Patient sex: M
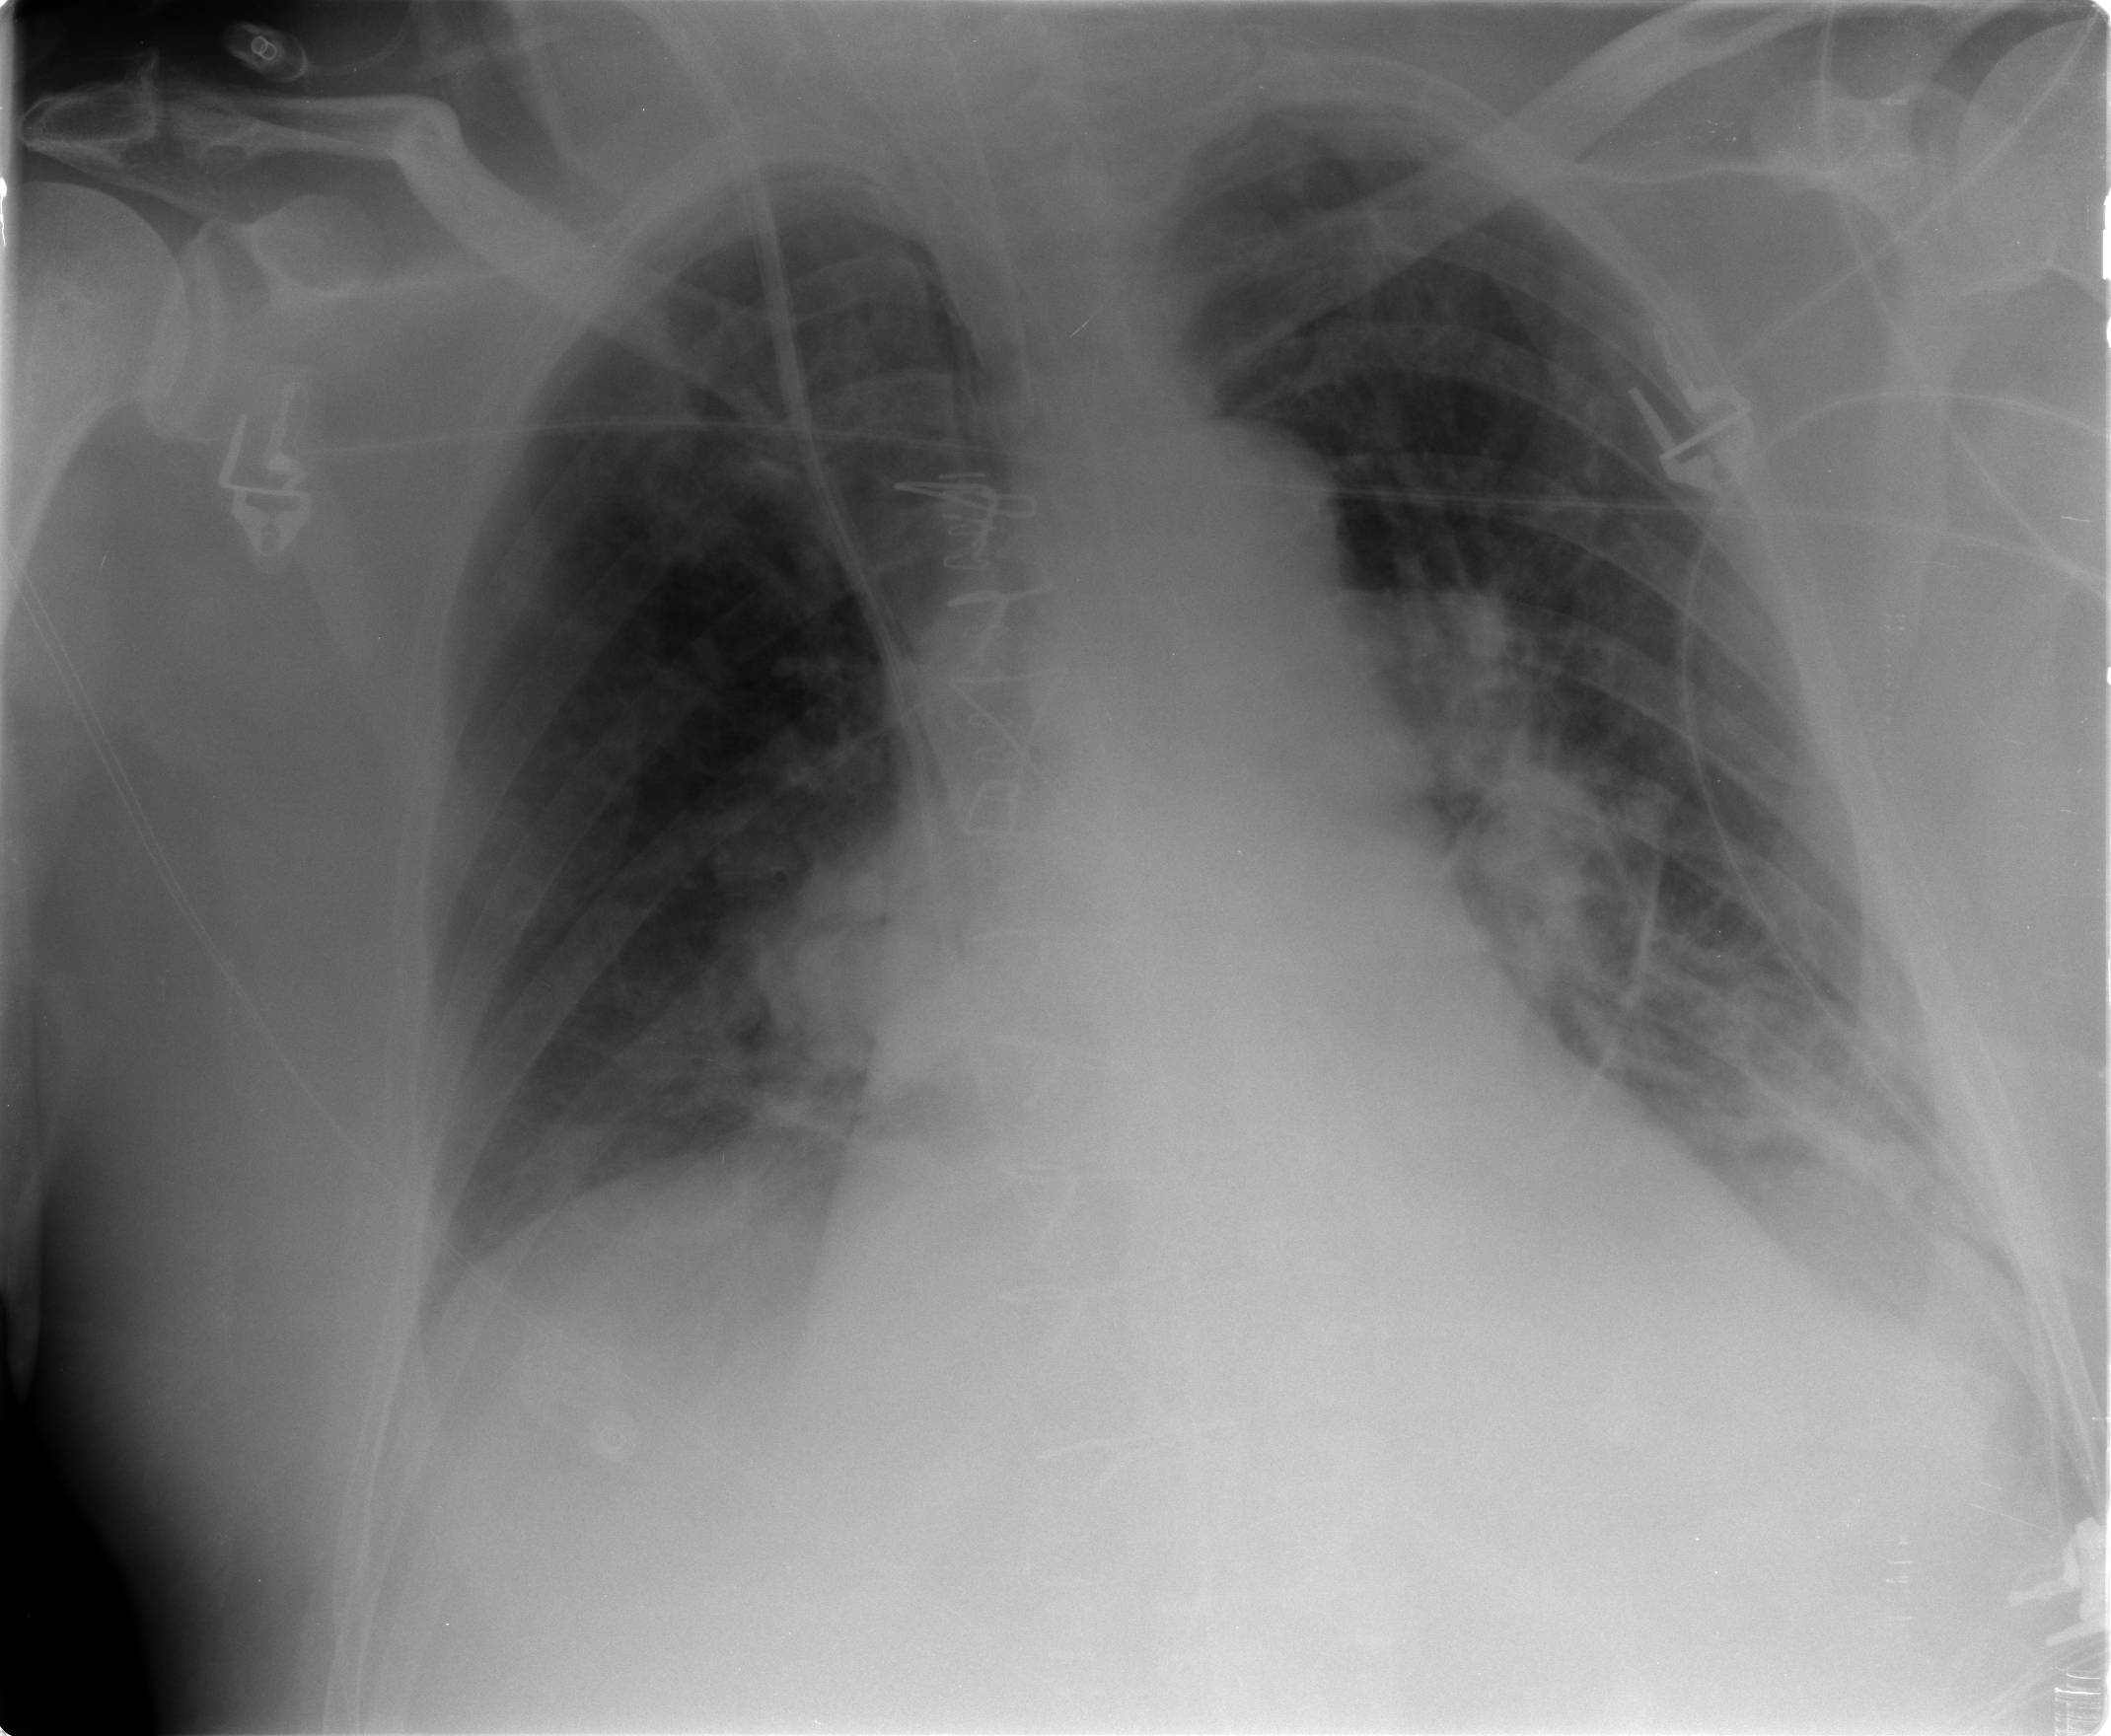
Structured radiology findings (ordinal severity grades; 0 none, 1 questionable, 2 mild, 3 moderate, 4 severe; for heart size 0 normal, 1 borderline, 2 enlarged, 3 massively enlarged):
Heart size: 0
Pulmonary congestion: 2
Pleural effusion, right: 0
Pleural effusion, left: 0
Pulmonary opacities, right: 0
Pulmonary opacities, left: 1
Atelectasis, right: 0
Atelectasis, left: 0